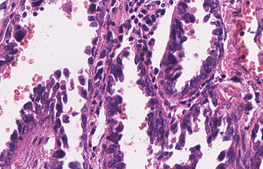
Tumor epithelial tissue: yes
Tumor-associated stroma tissue: yes
Normal tissue: no